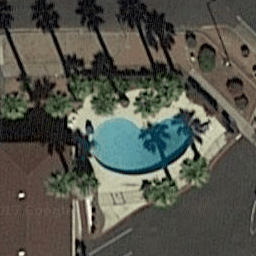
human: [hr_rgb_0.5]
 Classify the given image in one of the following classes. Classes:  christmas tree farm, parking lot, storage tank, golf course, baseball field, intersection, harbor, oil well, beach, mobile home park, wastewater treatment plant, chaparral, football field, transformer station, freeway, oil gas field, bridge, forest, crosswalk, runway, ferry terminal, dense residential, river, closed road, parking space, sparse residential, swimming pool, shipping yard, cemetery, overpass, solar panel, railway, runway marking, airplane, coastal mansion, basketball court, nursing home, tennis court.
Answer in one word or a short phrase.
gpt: swimming pool